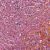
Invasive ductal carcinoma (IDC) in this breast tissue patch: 0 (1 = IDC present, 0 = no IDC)